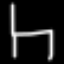
Label: chair